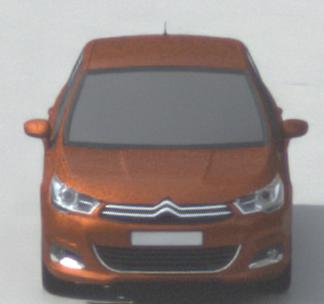
Make: Citroen
Model: C4 VTi 95
Detailed model: C4 (II)
Model produced from: 2012/08
Model produced until: 2013/06
Doors: 5
Color: orange
Road condition: dry road
Daytime: morning or afternoon
Contrast: low contrast